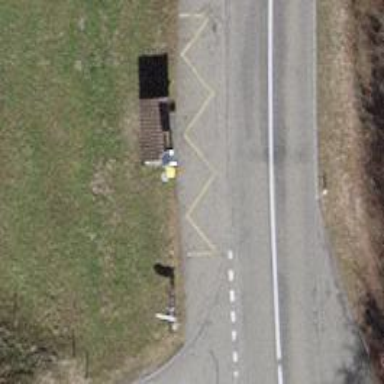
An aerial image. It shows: Post box.